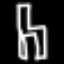
Label: chair